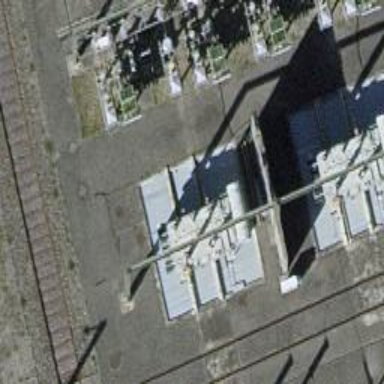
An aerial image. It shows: Outdoor transformer of the traction type.